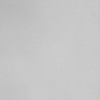
Label: dusty